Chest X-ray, AP view. Patient: 48 years old, sex F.
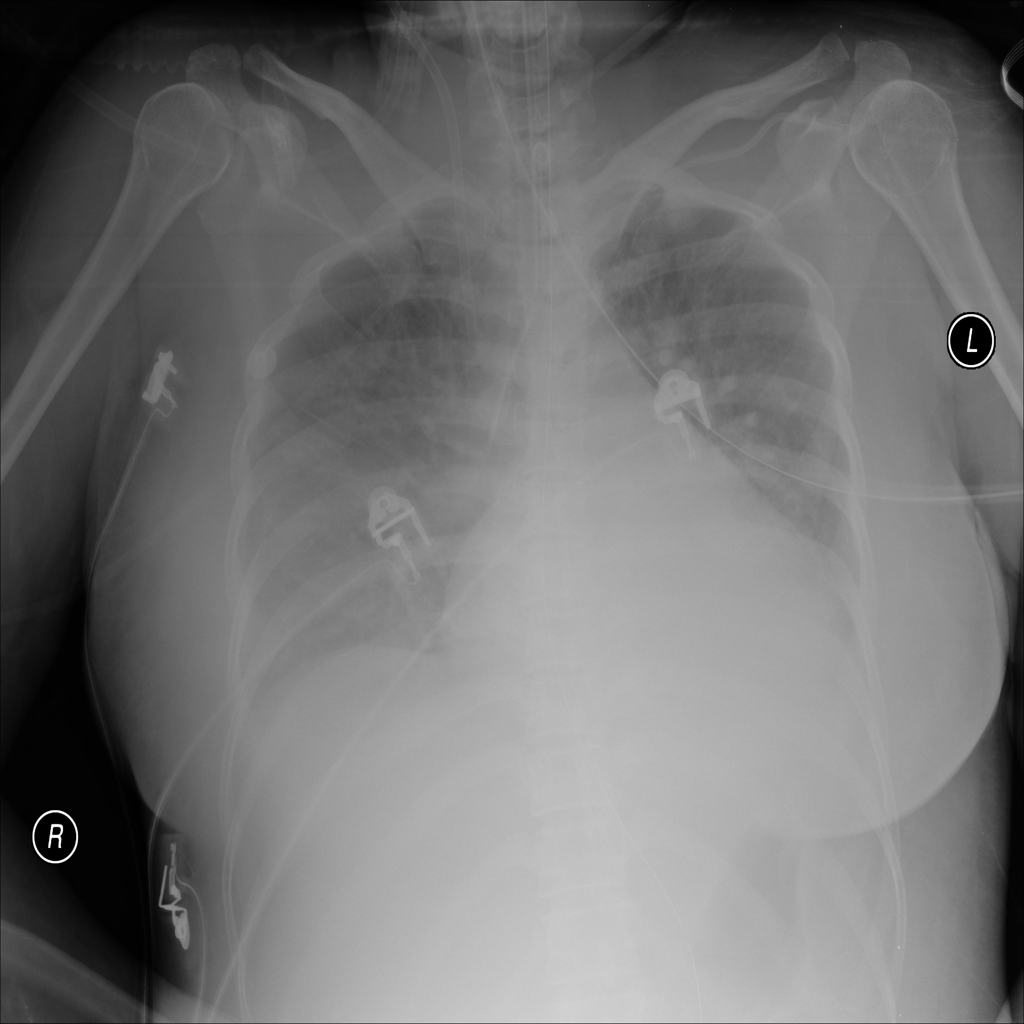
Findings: Effusion, Infiltration